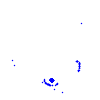
Particle: electron